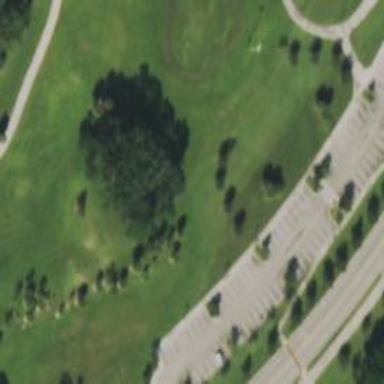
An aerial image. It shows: Disc golf basket.